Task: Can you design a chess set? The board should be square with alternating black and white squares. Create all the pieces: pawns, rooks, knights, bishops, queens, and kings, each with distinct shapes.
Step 3549:
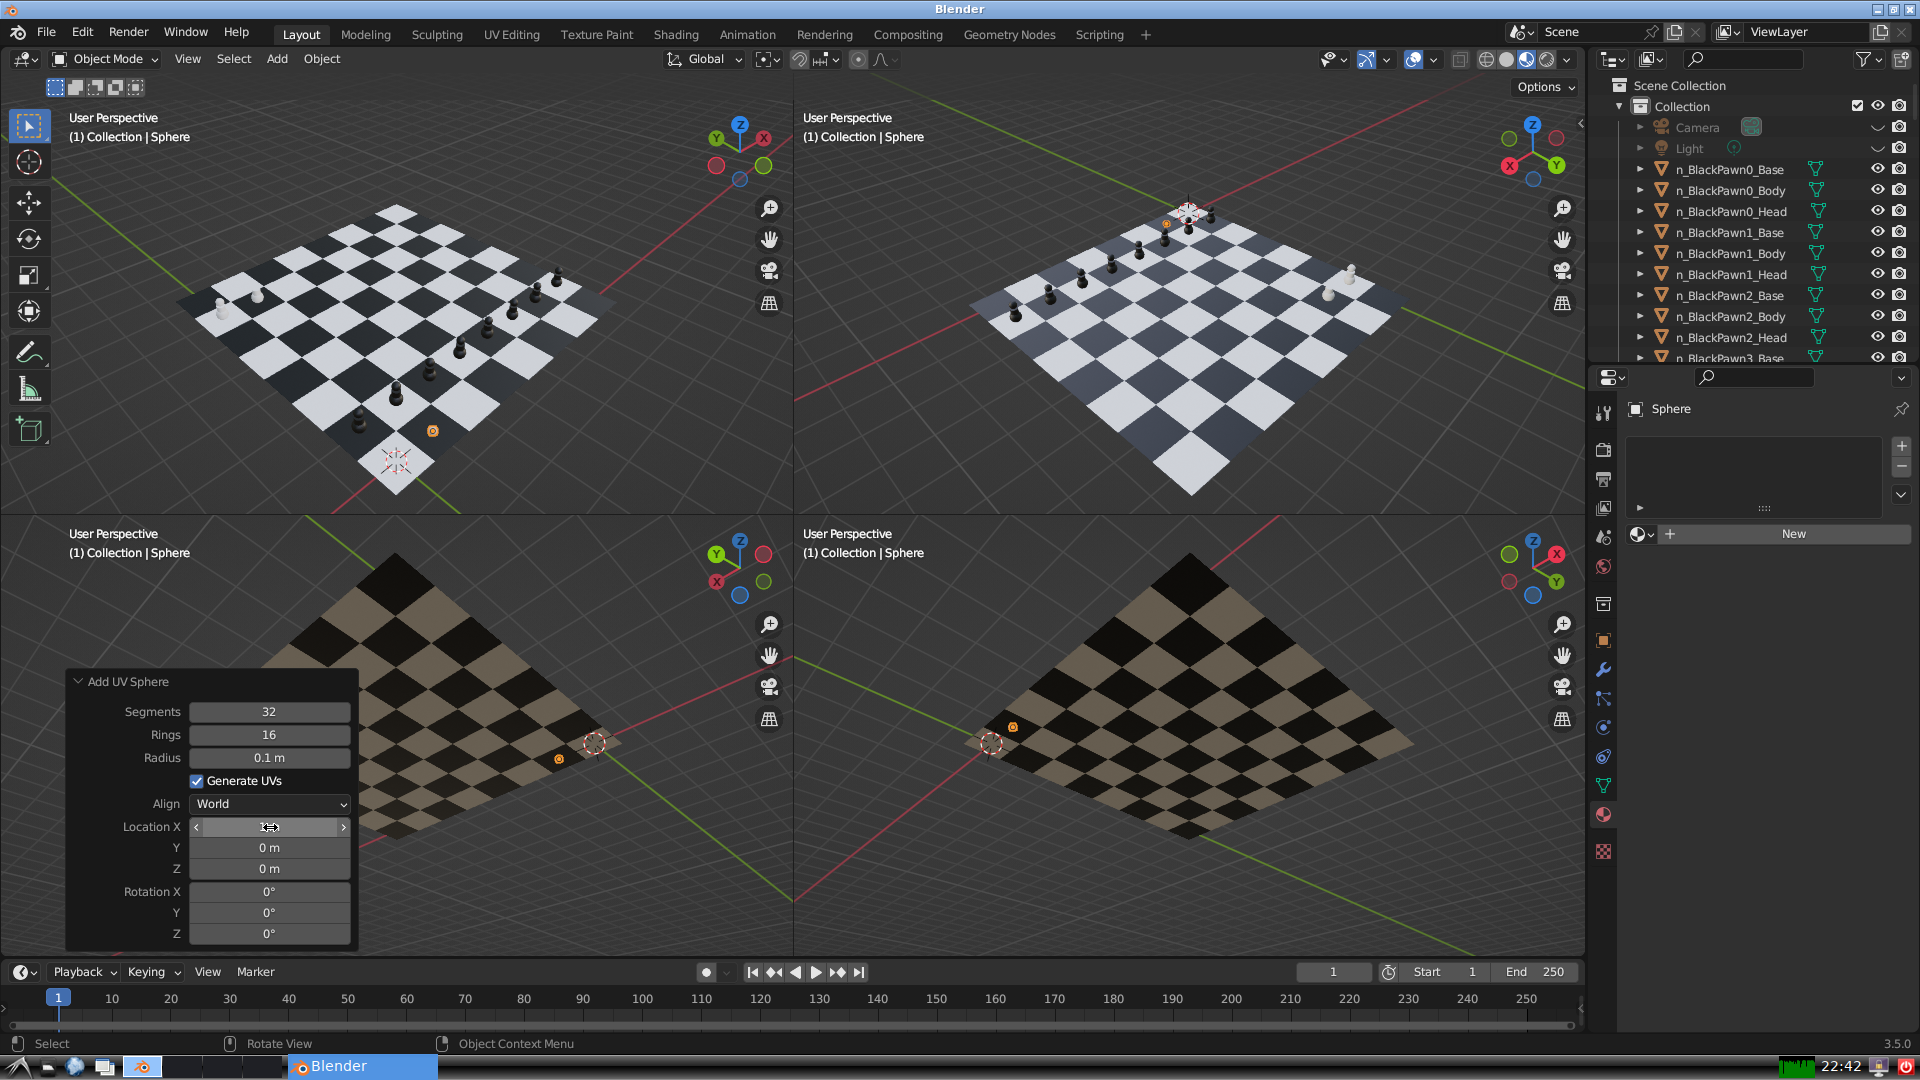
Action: {"mouse_move": [270, 849]}